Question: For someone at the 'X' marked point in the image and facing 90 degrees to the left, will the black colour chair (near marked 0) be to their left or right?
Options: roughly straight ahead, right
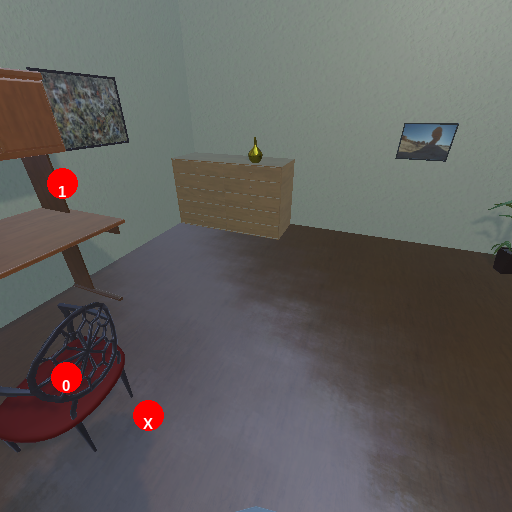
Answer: roughly straight ahead